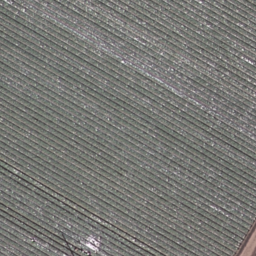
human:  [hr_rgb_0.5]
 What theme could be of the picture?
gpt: farmland